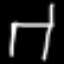
Label: chair